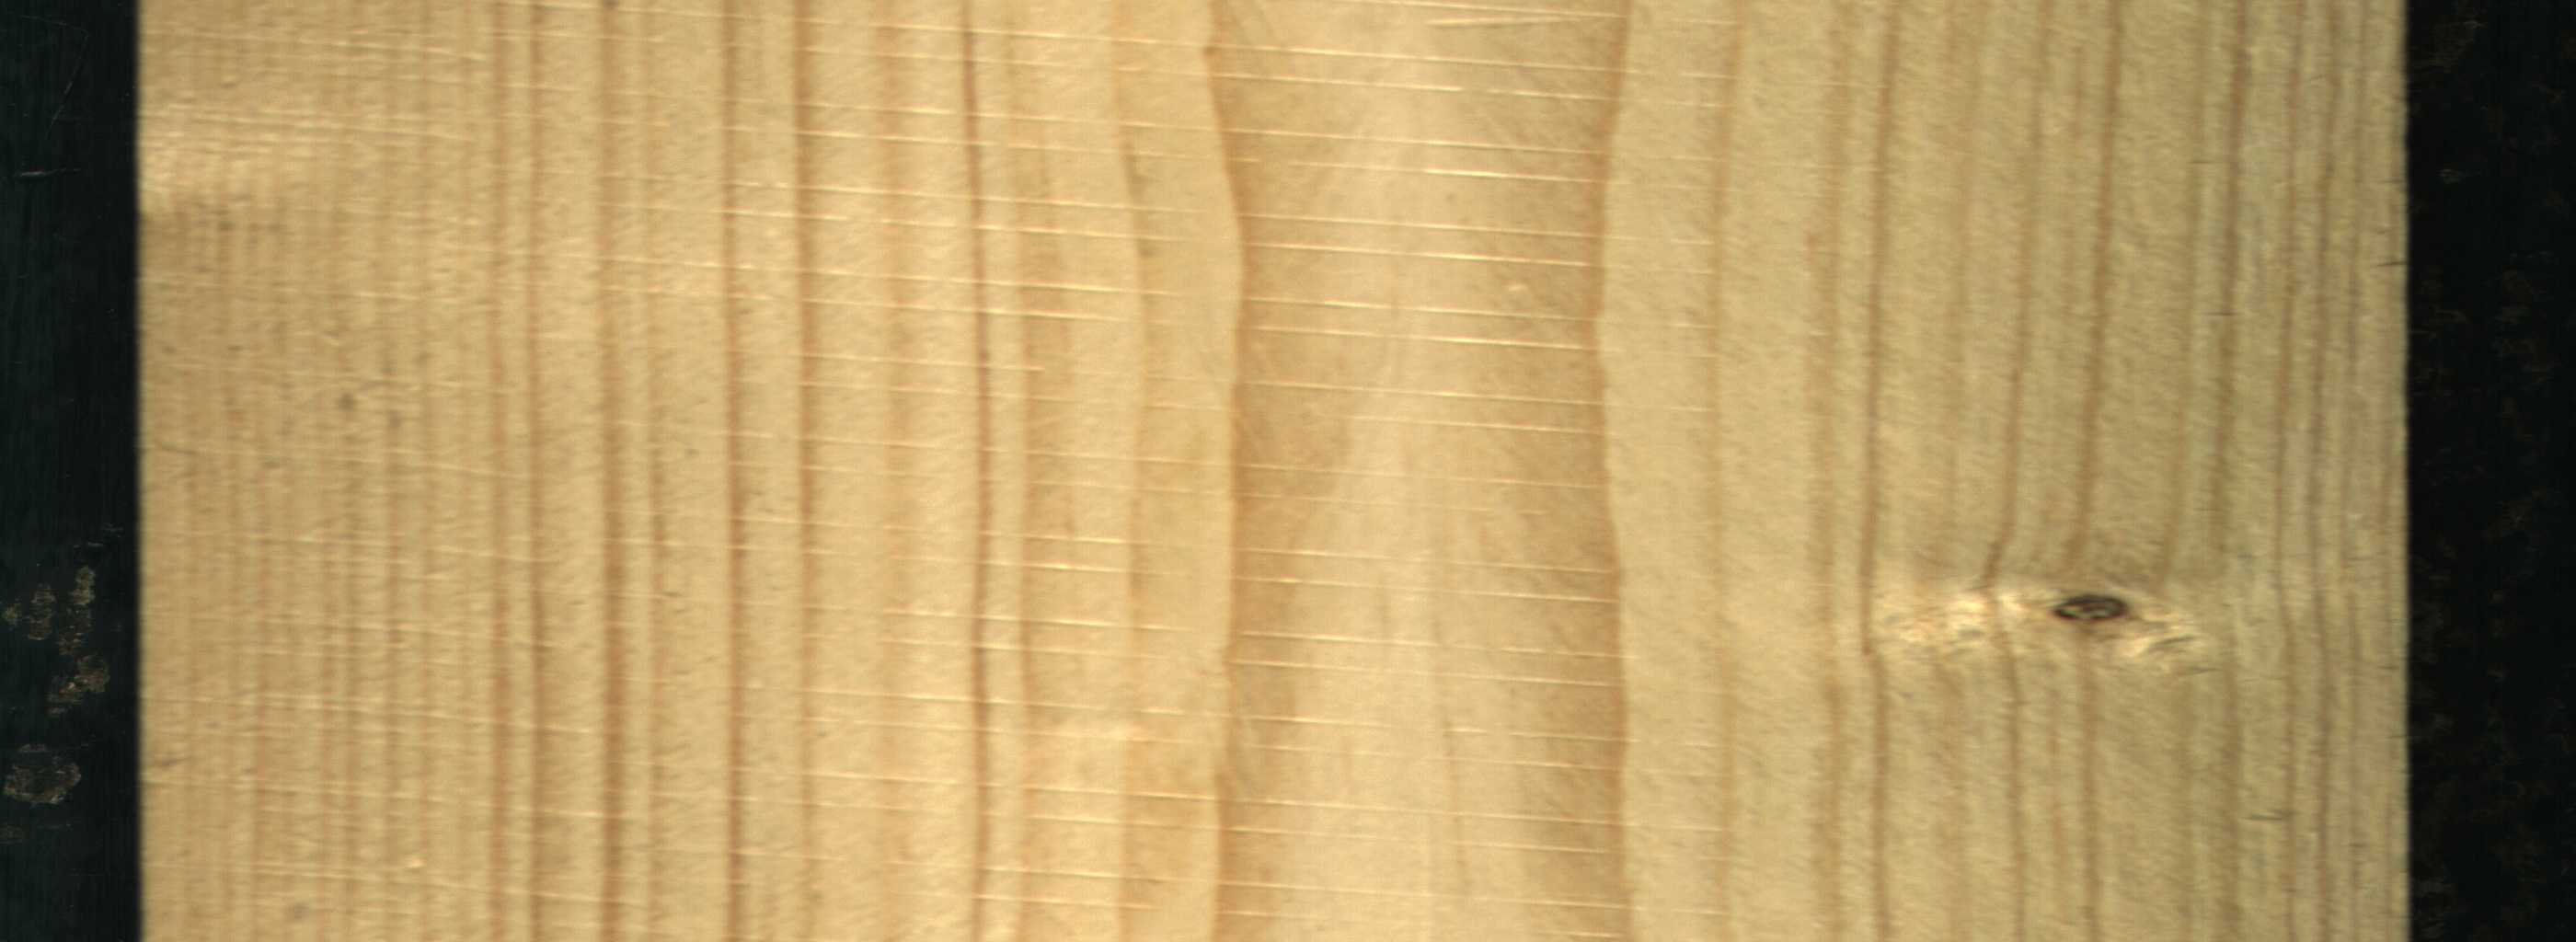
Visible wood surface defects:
Live_Knot